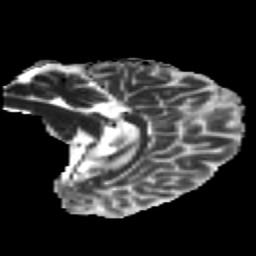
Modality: MD
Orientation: sagittal
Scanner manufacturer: ge
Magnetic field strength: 3 T
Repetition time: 8.8 s
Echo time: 0.081 s